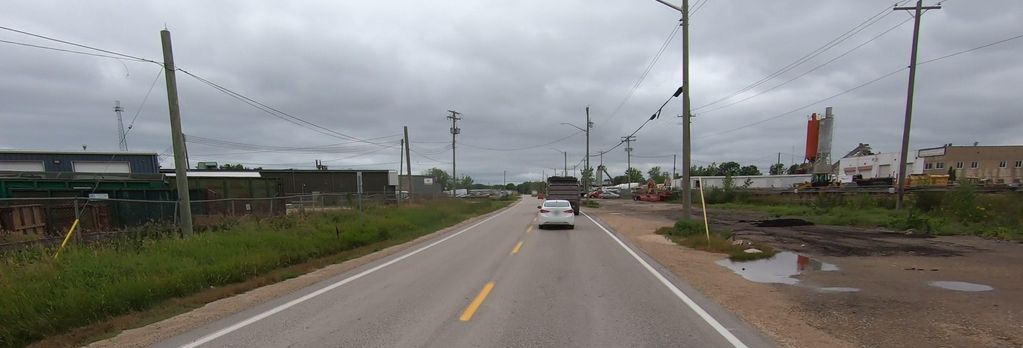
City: winnipeg